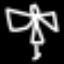
Label: angel